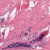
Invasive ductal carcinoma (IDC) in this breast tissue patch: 0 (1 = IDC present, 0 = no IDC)